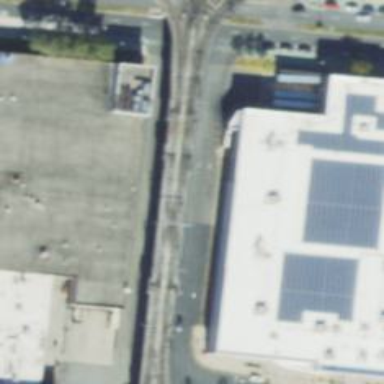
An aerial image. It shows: Light rail bridge with electrified contact line.